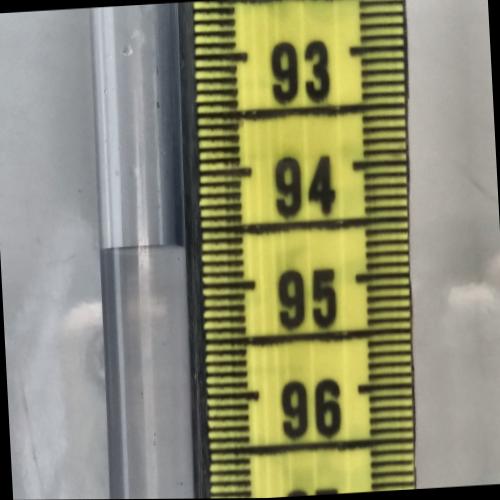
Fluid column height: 94.6 cm